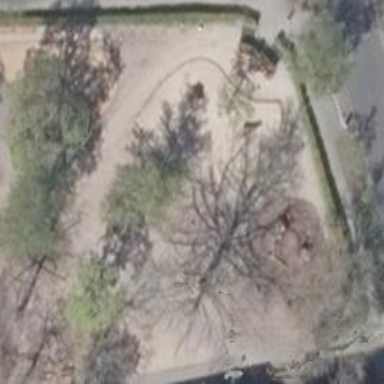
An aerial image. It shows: Black trampoline in the playground.